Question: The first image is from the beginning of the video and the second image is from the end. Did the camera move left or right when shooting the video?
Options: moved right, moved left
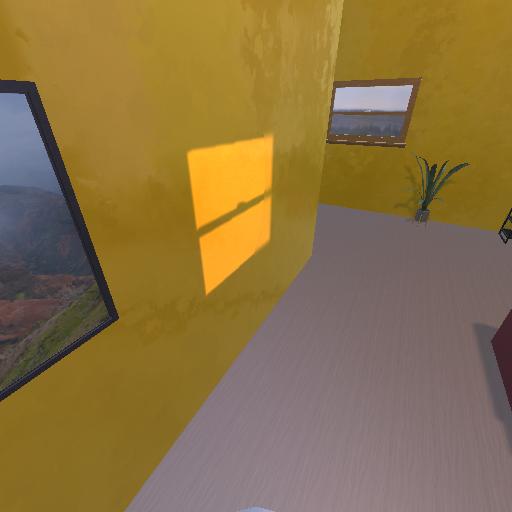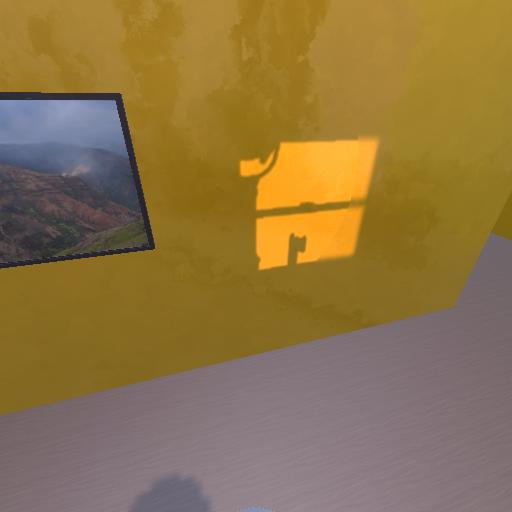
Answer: moved right